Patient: sex M, age 48
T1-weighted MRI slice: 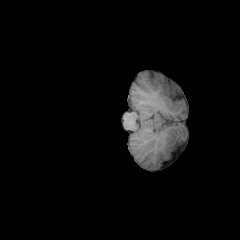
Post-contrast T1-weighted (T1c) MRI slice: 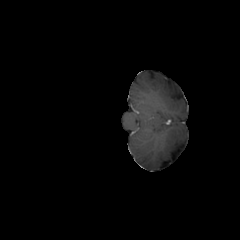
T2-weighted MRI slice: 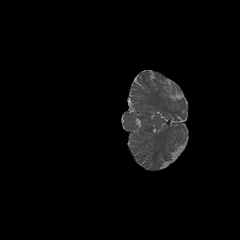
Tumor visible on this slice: no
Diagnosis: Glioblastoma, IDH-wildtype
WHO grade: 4